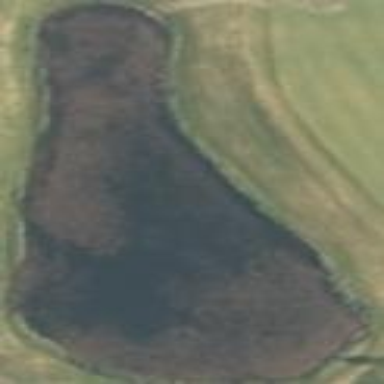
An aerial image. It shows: Water hazard on golf course. The hazard is natural water feature.